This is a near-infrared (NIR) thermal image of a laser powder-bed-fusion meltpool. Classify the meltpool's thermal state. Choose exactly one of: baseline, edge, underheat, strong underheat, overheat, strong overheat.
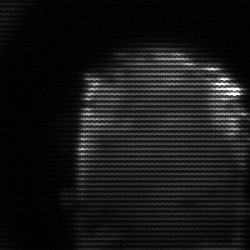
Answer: baseline